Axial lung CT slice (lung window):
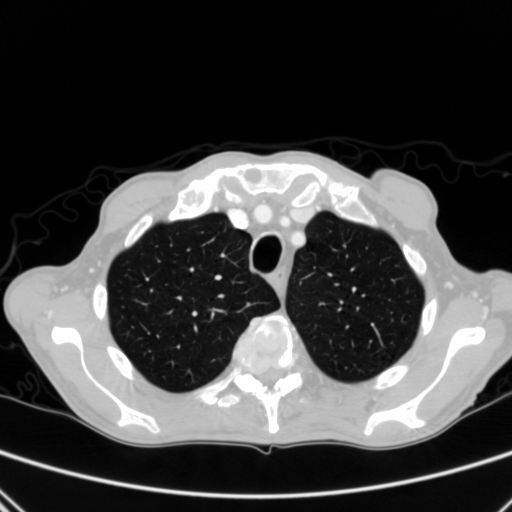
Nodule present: no